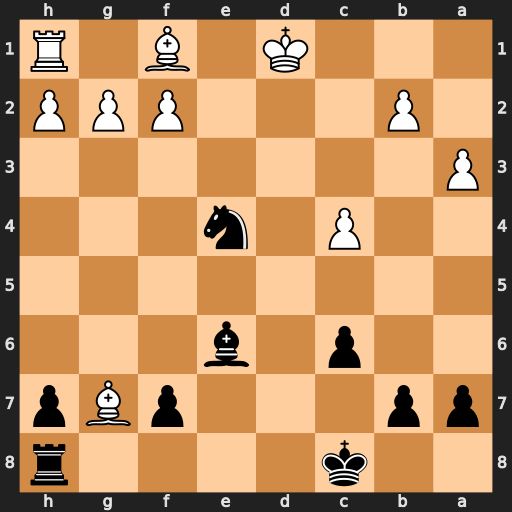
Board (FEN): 2k4r/pp3pBp/2p1b3/8/2P1n3/P7/1P3PPP/3K1B1R
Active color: b
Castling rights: -
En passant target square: -
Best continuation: Rg8 Ke1 Rxg7